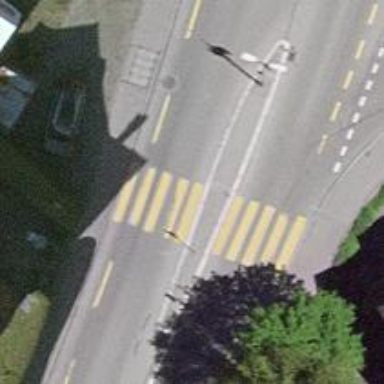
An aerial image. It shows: Zebra crossing with road island.